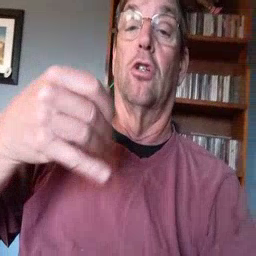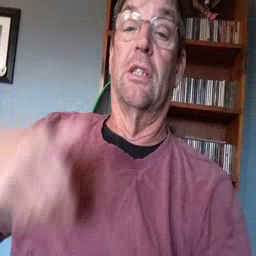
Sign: jeans